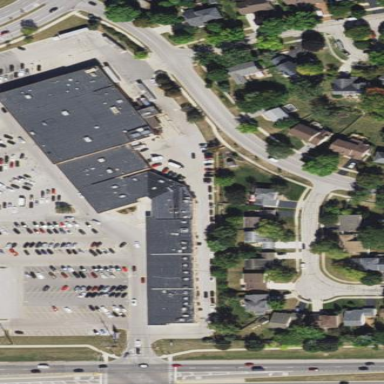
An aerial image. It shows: Commercial building.